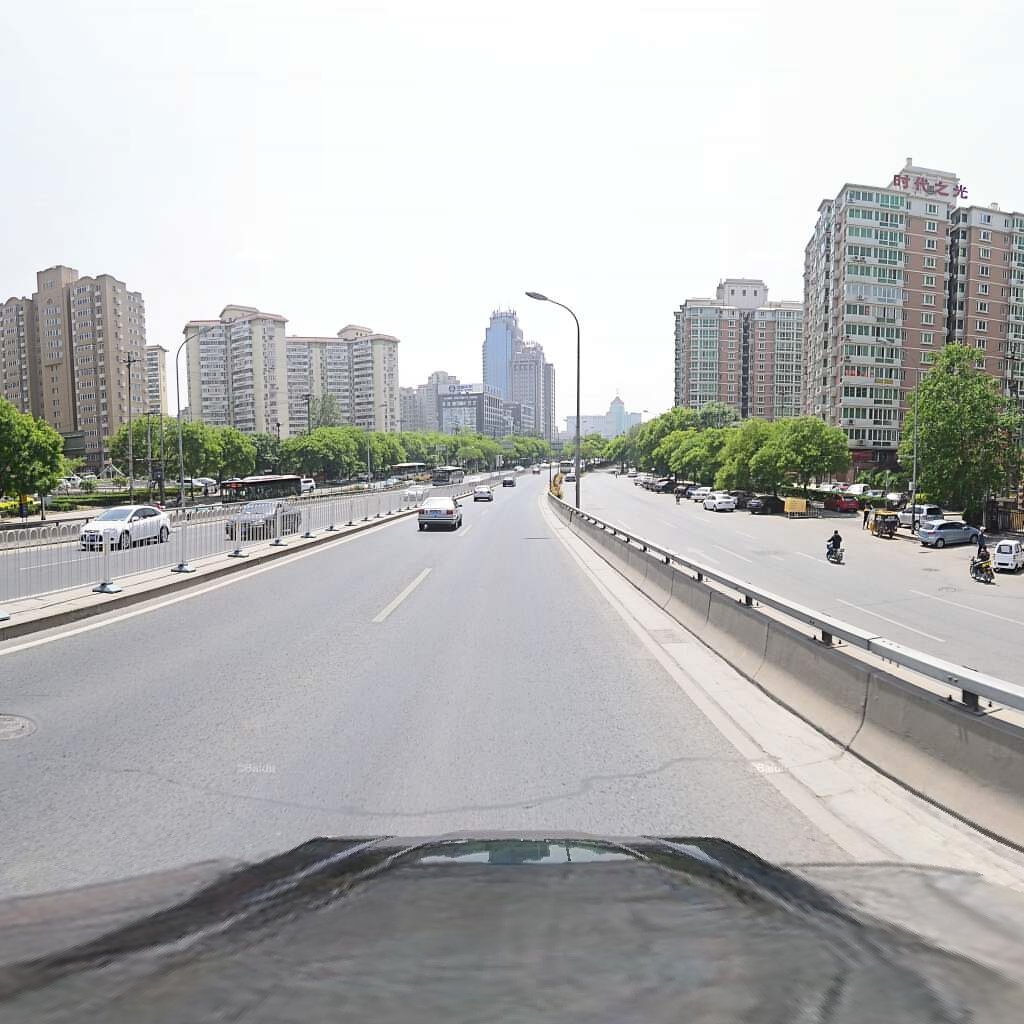
Region: Haidian
Road damage annotations: transverse patch, manhole cover